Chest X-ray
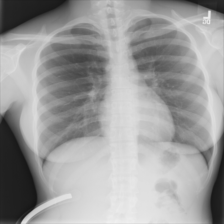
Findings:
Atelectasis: negative
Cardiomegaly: negative
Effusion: negative
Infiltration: negative
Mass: negative
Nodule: negative
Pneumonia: negative
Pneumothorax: negative
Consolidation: negative
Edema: negative
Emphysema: negative
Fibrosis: negative
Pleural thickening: negative
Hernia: negative